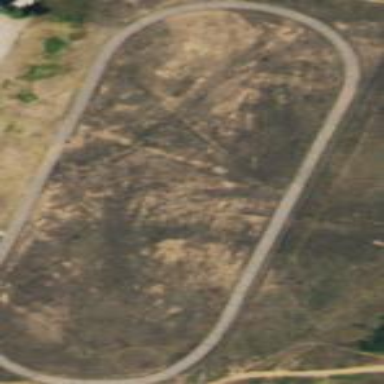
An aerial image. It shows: Paved track on leisure land.